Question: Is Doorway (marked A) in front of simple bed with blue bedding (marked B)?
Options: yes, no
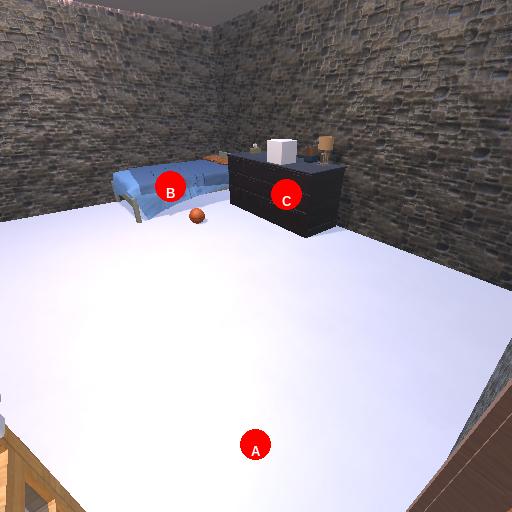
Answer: yes